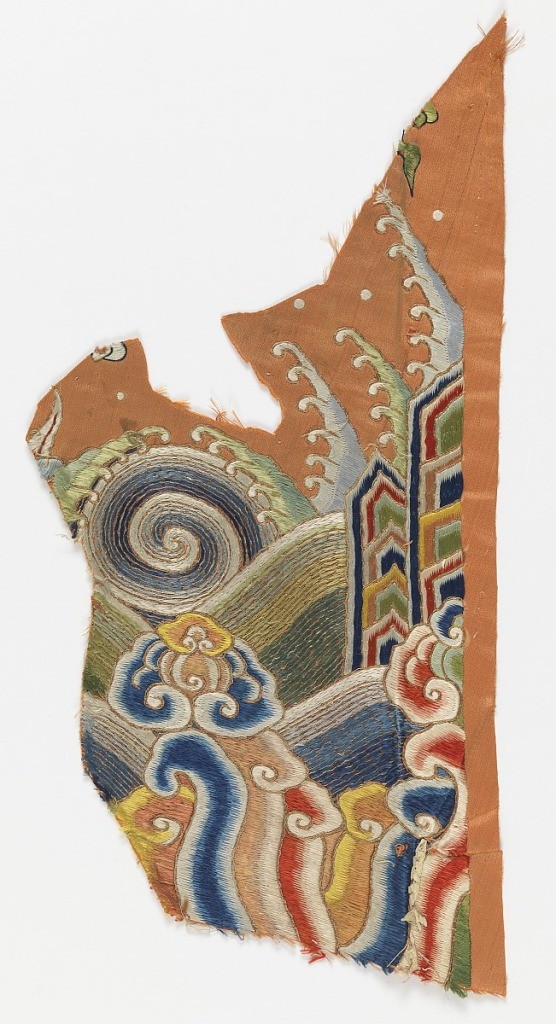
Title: Fragments
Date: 19th century
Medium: silk, metallic thread Technique: embroidered in satin and split stitches on satin weave
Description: Two fragments from a robe: (a) from close to the hem showing wave forms, and (b) from the field showing stylized clouds. In polychrome silks on an orange ground.